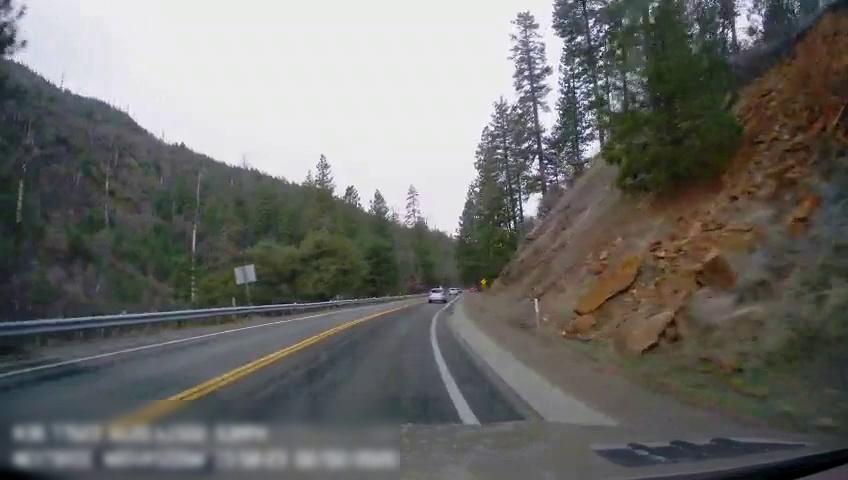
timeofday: Day
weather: Cloudy
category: Drivable Space
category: Vehicles | Car
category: Vehicles | SUV
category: Lanes | Current Lane
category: Lanes | Current Lane
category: Lanes | Opposite Lane